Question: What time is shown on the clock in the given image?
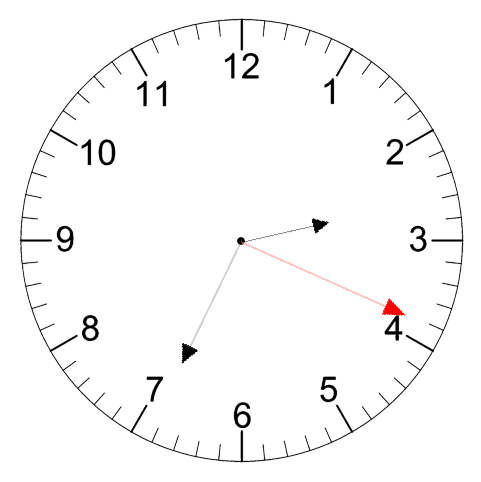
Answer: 02:34:19